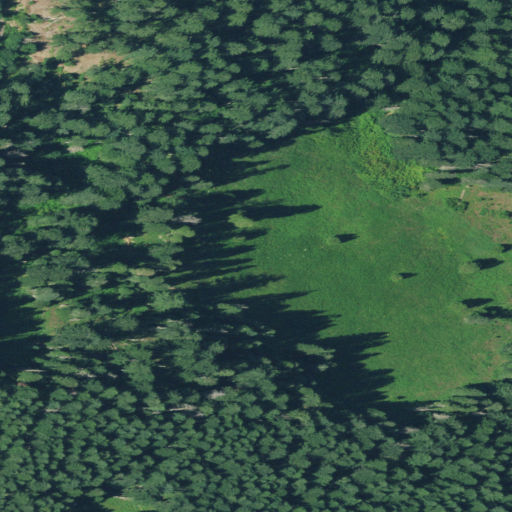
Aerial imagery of plain(s) in Oregon named Limpy Prairie containing evergreen forest, shrub, and open water